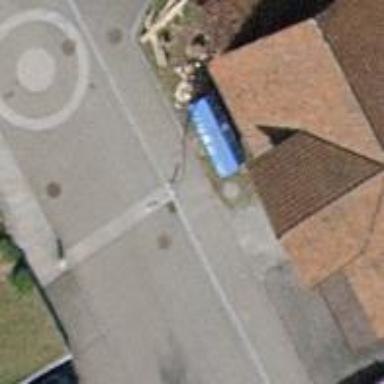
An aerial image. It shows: Recycling container at amenity designated for recycling.